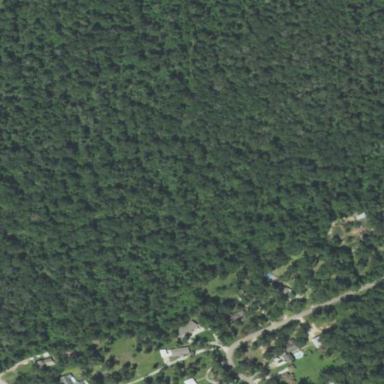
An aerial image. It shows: Beautiful woodland area.